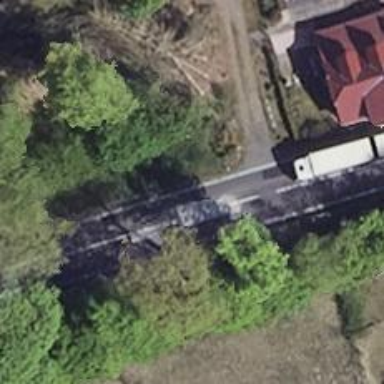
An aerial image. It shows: Asphalt road classified as primary highway.